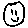
Label: smiley face